Field crop: tomato
Growth stage: 2
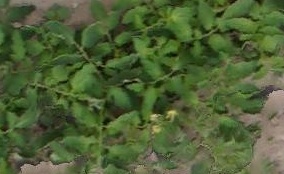
Species: tomato